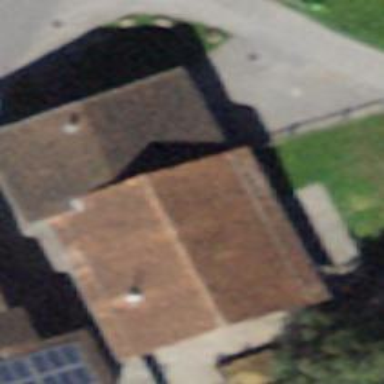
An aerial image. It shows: Shed building.